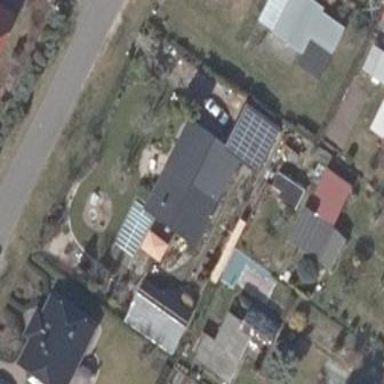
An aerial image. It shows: Simple and straightforward house.